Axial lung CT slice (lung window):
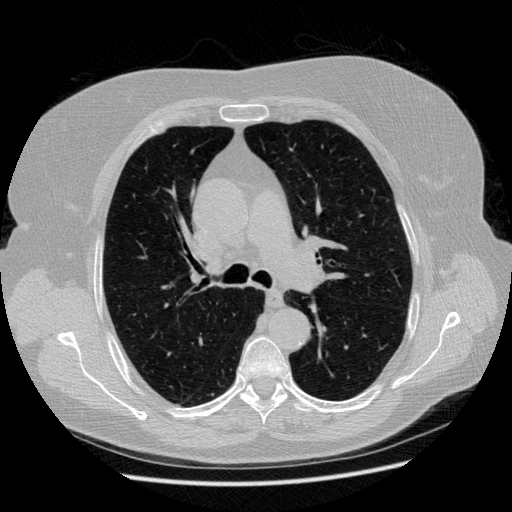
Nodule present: no